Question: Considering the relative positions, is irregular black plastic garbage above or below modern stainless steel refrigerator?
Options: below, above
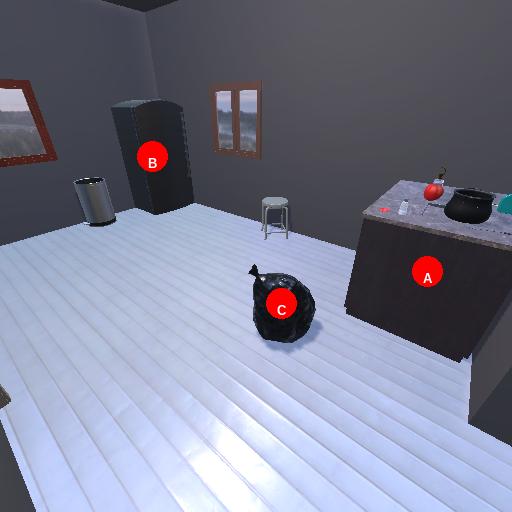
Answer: below